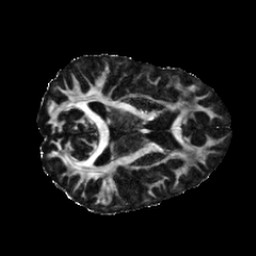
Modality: FA
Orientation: axial
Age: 30
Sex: male
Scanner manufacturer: siemens
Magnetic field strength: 6.98 T
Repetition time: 7.776 s
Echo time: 0.076 s